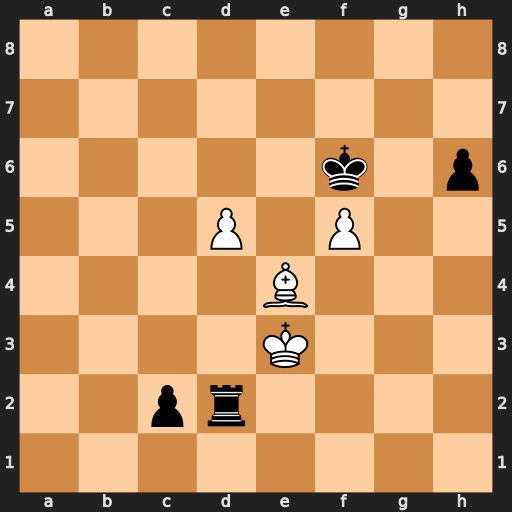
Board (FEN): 8/8/5k1p/3P1P2/4B3/4K3/2pr4/8
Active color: w
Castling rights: -
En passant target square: -
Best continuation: Kxd2 c1=Q+ Kxc1